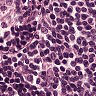
Metastatic tissue present: no